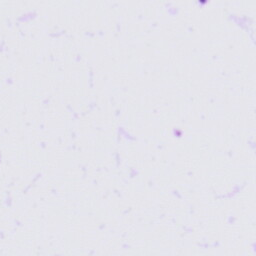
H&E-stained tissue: Tonsil